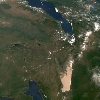
Label: land